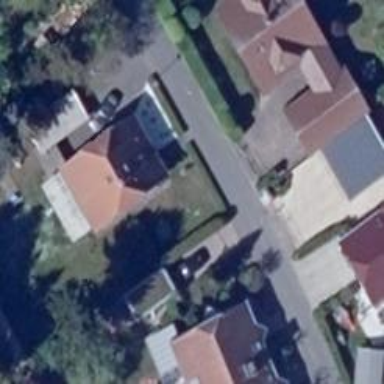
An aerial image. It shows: Residential road.